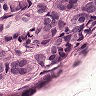
Metastatic tissue present: yes